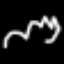
Label: squiggle